Aerial crown-view tile of a tropical tree (Barro Colorado Island, Panama), acquired 20241014:
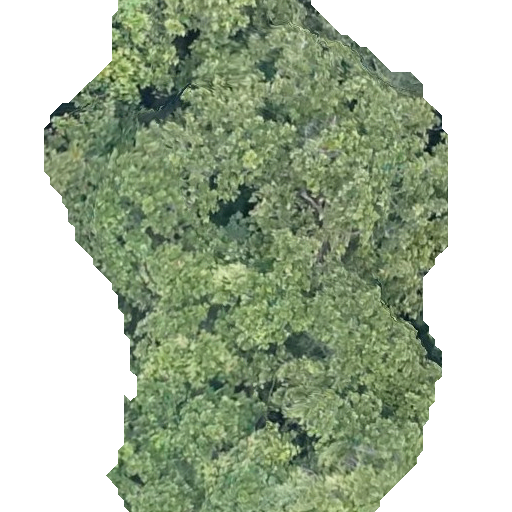
Species: Anacardium excelsum
GBIF accepted scientific name: Anacardium excelsum
Crown area: 278.27 m²